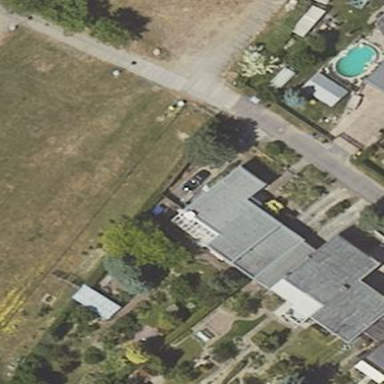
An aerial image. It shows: Simple and straightforward house.